Aerial crown-view tile of a tropical tree (Barro Colorado Island, Panama), acquired 20240716:
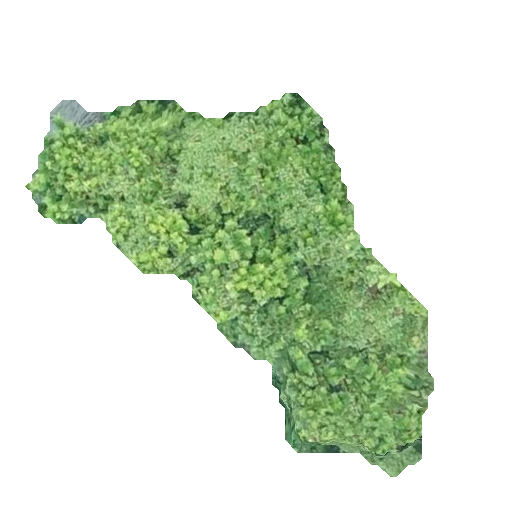
Species: Anacardium excelsum
GBIF accepted scientific name: Anacardium excelsum
Crown area: 122.298 m²